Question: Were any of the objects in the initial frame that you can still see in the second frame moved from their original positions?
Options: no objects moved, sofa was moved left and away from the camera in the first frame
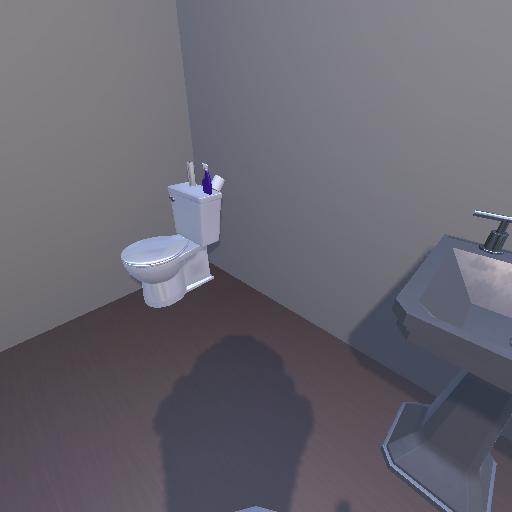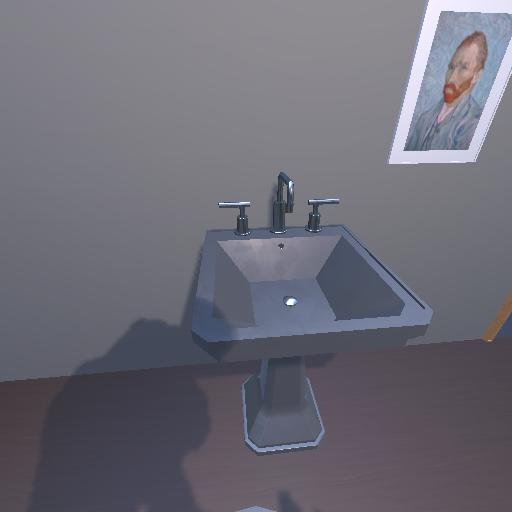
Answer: no objects moved